Interaction volume radius: 10 \u00c5
Interaction volume height: 50 \u00c5
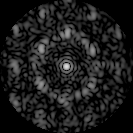
Disorder parameter: 0.6042